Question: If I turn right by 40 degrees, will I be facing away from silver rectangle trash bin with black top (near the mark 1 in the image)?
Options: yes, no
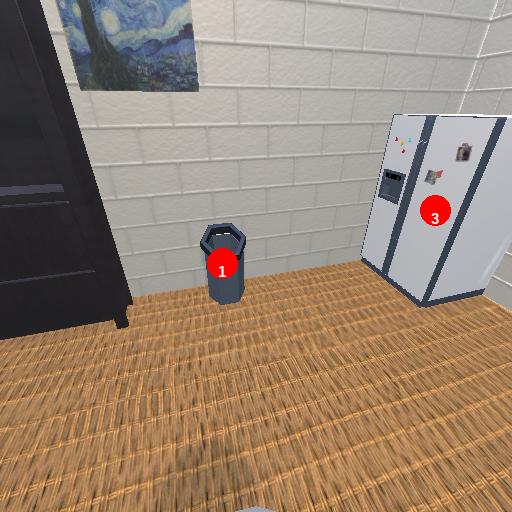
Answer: yes